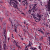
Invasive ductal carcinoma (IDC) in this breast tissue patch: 1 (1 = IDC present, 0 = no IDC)